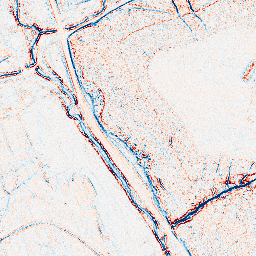
Category: edge_preserving
Decomposition family: bilateral
Decomposition parameters: d: 5
sigma_color: 75
sigma_space: 50
Upsampling method: bicubic_3x
Upsampling parameters: scale: 3
Upsampling scale: 3